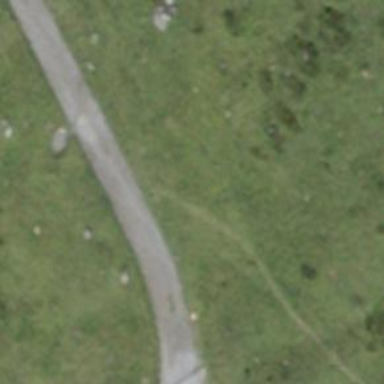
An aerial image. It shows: Track with grade2 pebblestone surface.